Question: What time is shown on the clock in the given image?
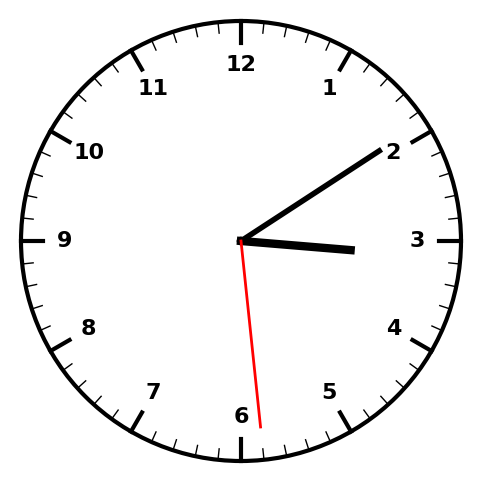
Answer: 03:09:29